Question: Hi I have managed to get Allegro working within XCODE 5.1.1. I am working through the tutorials and examples and have come across this error when defining the class:

Can anyone help? The writing is not purple as should be either, have I missed a vital include file or something?
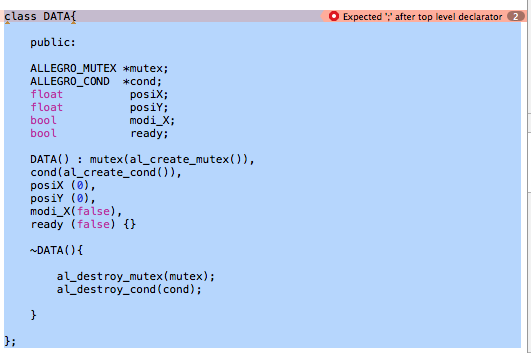
Answer: Found the problem on a post here <URL> I needed to create the file as C++ and not C as I had done. This fixed it.